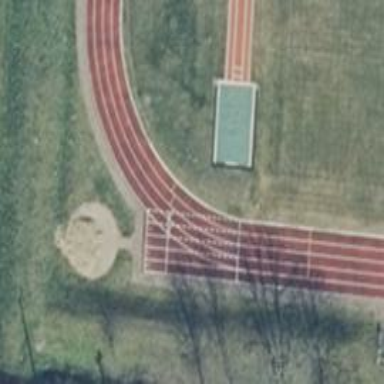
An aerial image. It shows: Track in leisure land.